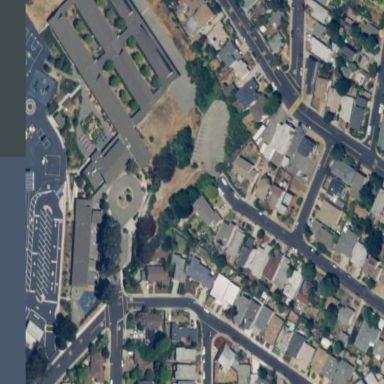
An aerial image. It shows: School.